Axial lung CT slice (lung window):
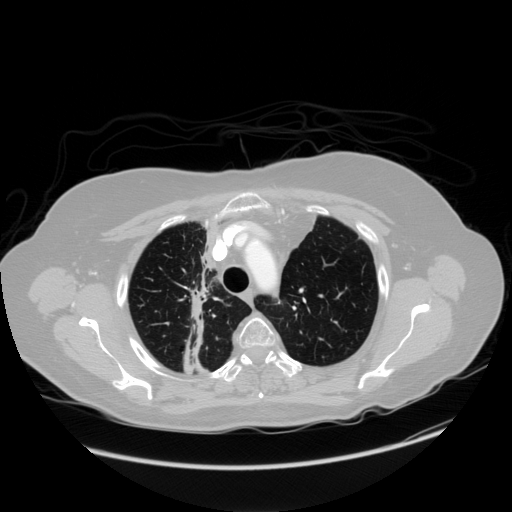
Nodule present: no